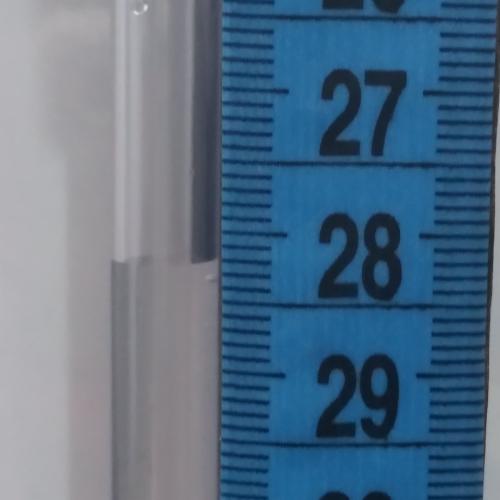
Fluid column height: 28.2 cm